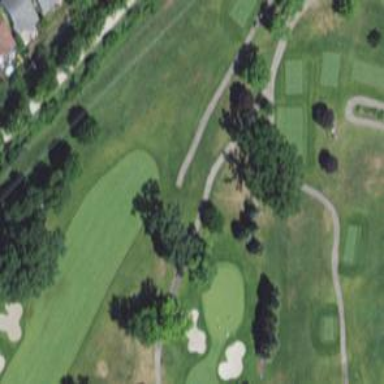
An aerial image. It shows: Service road used as golf cart path.